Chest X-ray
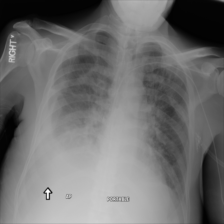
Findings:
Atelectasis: negative
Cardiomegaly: negative
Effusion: positive
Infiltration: negative
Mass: negative
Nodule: negative
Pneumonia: negative
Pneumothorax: negative
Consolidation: positive
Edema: negative
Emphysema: negative
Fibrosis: negative
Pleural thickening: negative
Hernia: negative